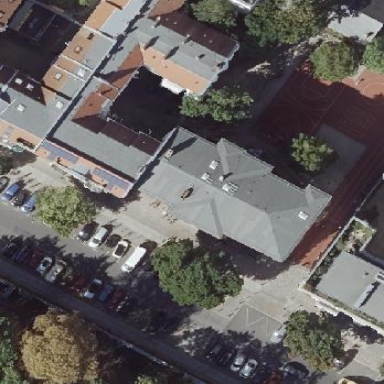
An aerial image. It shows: Residential building with red gambrel roof made of roof tiles. The building itself is grey in color.